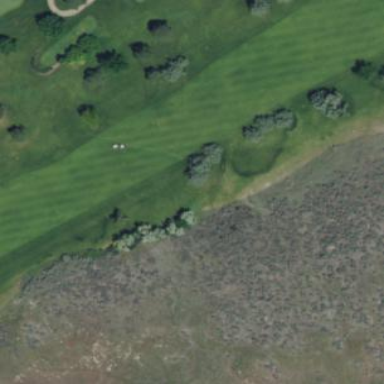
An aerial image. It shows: Grassy area designated as golf fairway.